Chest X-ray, PA view. Patient: 63 years old, sex M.
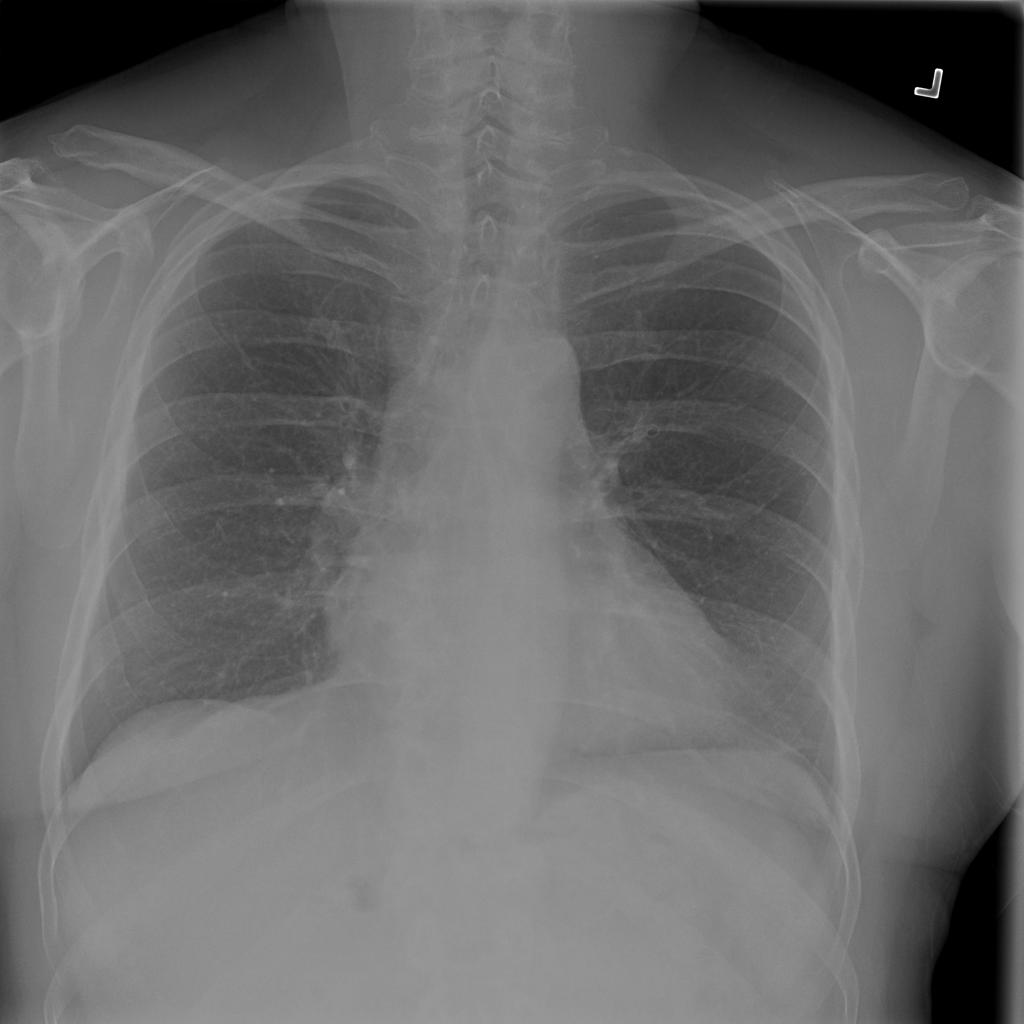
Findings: No Finding